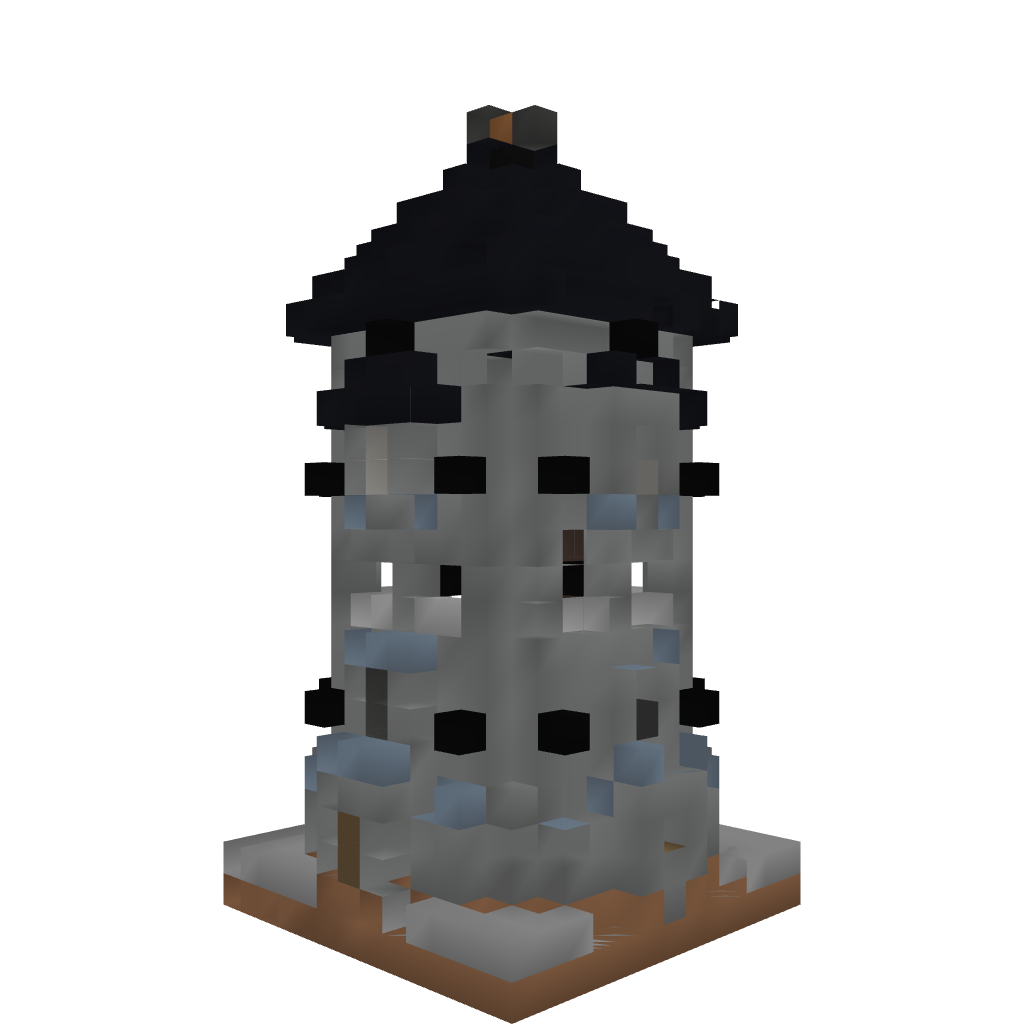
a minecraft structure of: Medieval Stonebrick Watchtower